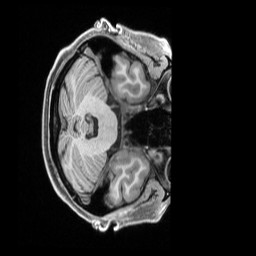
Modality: T1w
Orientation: axial
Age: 38
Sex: female
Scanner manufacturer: siemens
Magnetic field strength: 3 T
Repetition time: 2.5 s
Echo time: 0.00296 s